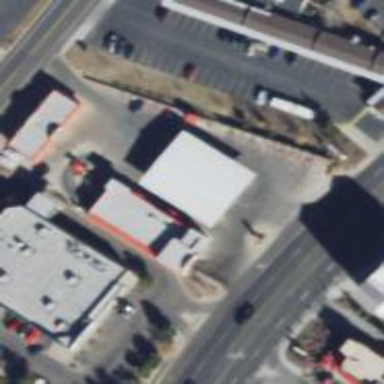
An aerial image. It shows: Convenience shop.